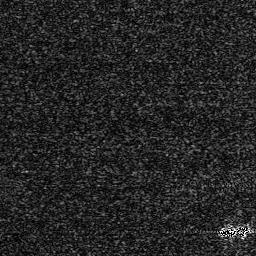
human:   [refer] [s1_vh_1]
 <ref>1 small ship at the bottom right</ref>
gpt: <box>[[84, 87, 96, 92, 0]]</box>